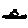
Label: car